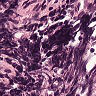
Metastatic tissue present: no